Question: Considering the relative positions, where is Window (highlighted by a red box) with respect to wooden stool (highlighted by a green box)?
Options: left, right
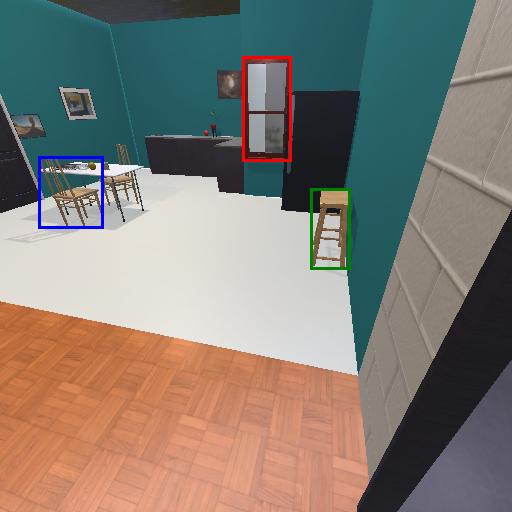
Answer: left